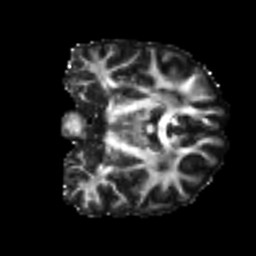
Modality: FA
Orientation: coronal
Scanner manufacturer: siemens
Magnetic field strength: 3 T
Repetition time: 4 s
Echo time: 0.0594 s